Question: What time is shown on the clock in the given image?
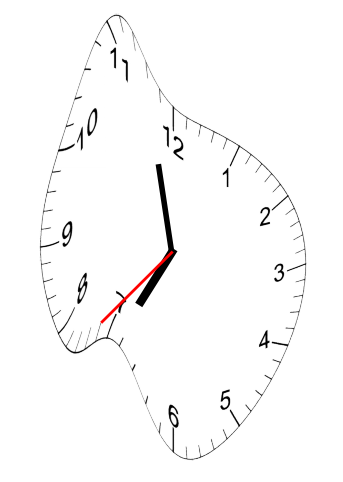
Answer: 06:57:37